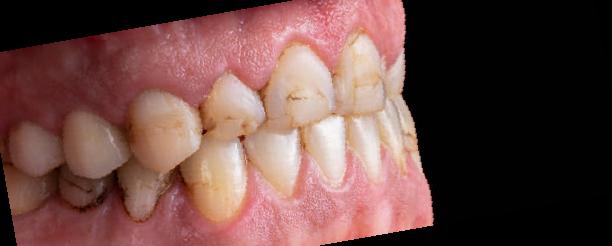
Condition: Calculus